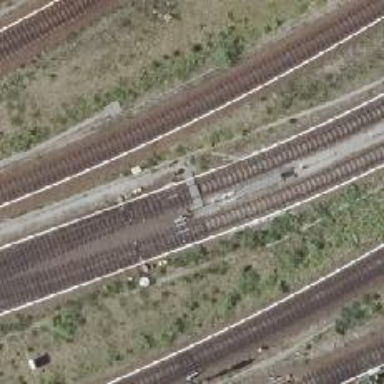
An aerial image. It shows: Uncontrolled railway crossing.